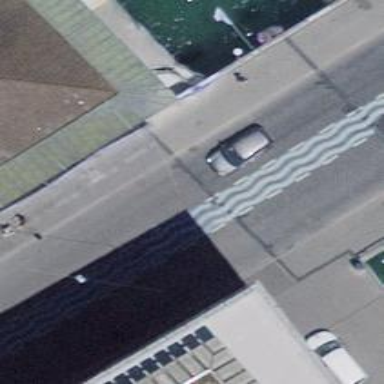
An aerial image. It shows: Asphalt road with primary highway designation. There are sidewalks on both sides and designated cycle lane.